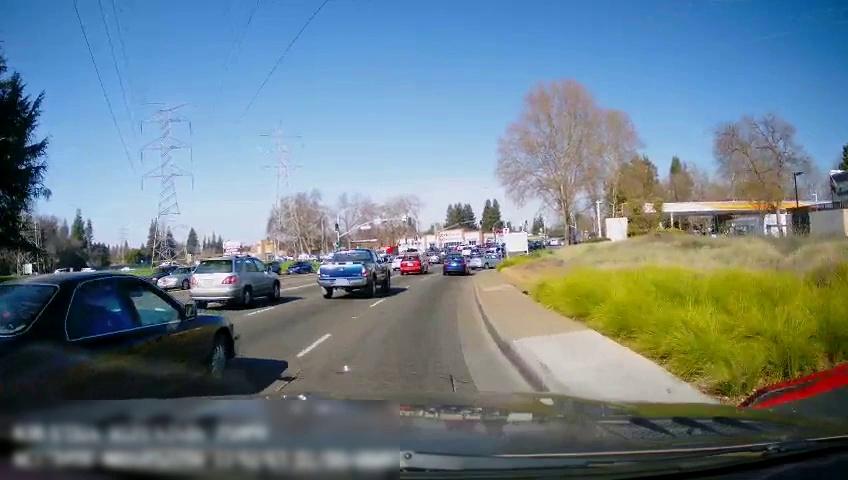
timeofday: Day
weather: Sunny
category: Drivable Space
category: Vehicles | Car
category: Vehicles | Car
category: Vehicles | Car
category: Vehicles | Car
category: Vehicles | Car
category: Vehicles | Car
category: Vehicles | Truck
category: Vehicles | Car
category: Vehicles | Car
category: Vehicles | Car
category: Vehicles | Car
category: Vehicles | Car
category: Lanes | Current Lane
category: Lanes | Alternate Lane